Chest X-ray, PA view. Patient: 25 years old, sex F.
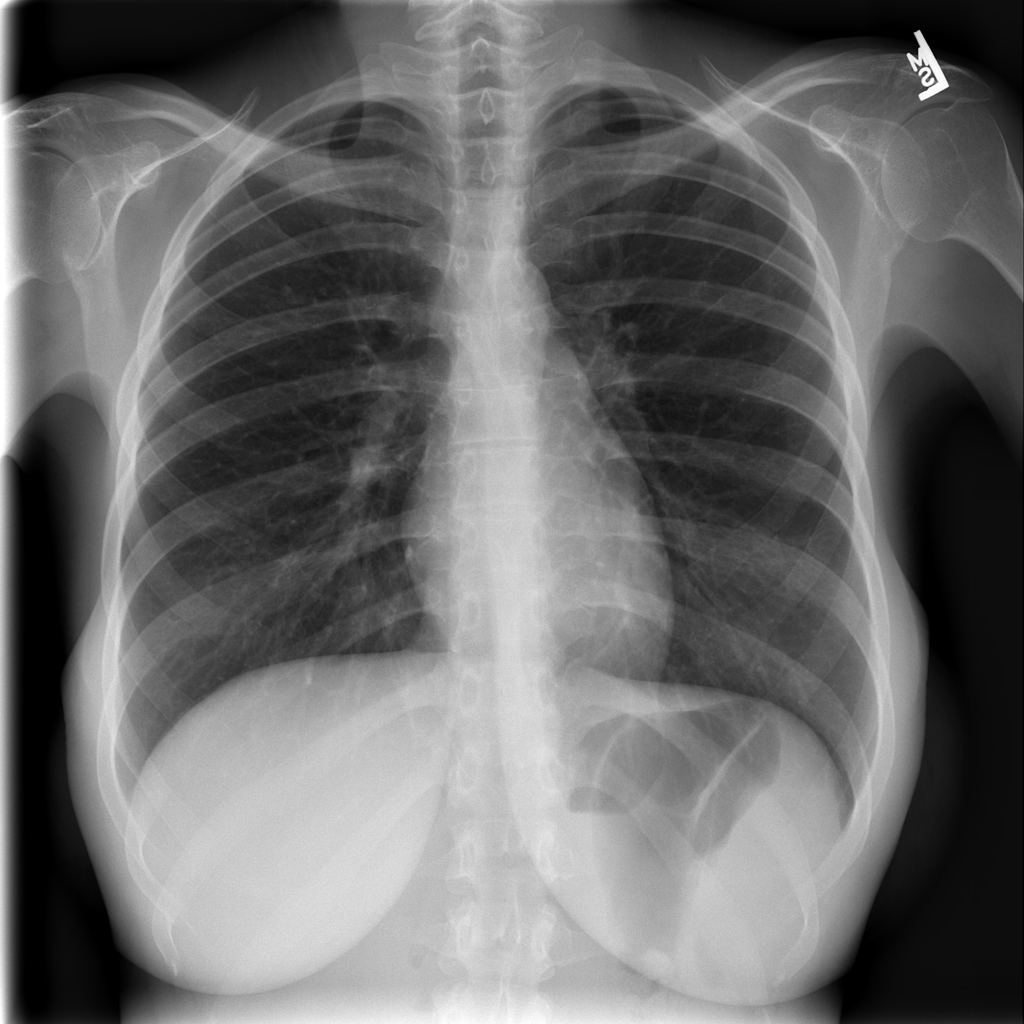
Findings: No Finding